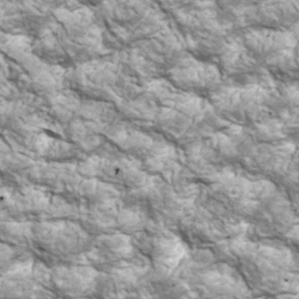
Label: non_frost